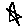
Label: star